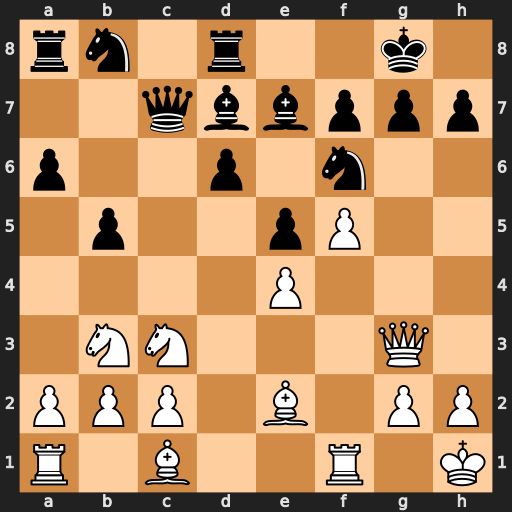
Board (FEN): rn1r2k1/2qbbppp/p2p1n2/1p2pP2/4P3/1NN3Q1/PPP1B1PP/R1B2R1K
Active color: w
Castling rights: -
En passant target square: -
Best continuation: Bh6 Bf8 Bg5